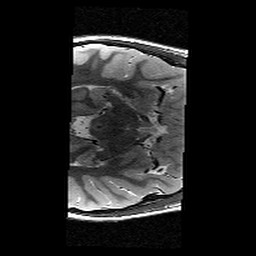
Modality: T2w
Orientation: axial
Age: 9
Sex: female
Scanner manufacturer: siemens
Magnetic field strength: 3 T
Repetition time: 9.23 s
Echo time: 0.067 s